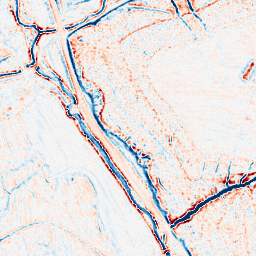
Category: edge_preserving
Decomposition family: bilateral
Decomposition parameters: d: 9
sigma_color: 75
sigma_space: 150
Upsampling method: sinc_blackman
Upsampling parameters: scale: 4
kernel_size: 8
Upsampling scale: 4